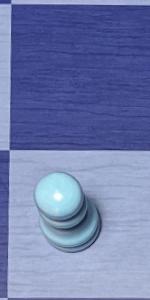
Label: Pawn_White